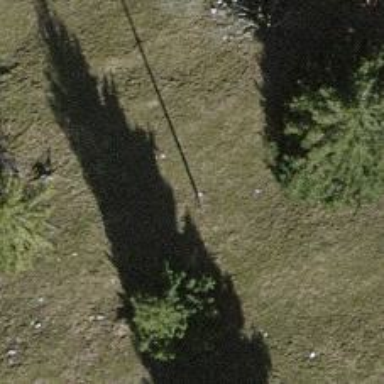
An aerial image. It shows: Power line is depicted.